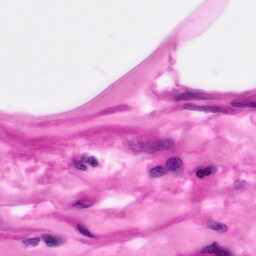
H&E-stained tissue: Pancreatic